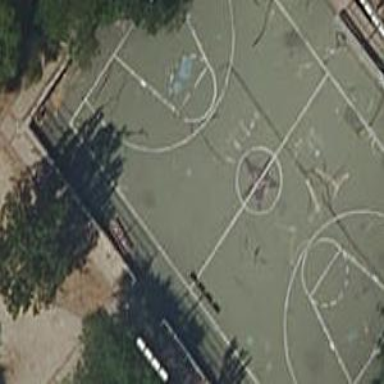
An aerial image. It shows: Concrete basketball court in leisure land pitch.